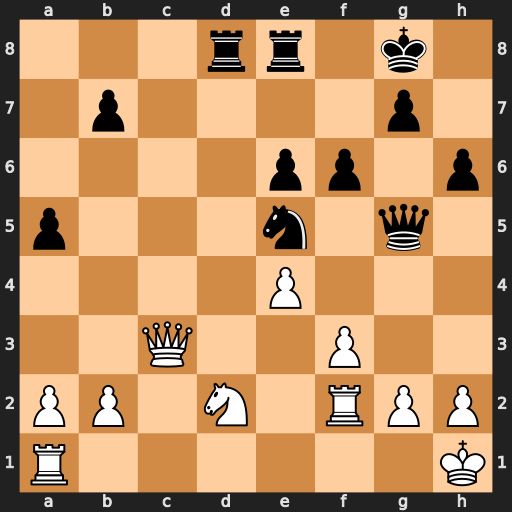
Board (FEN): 3rr1k1/1p4p1/4pp1p/p3n1q1/4P3/2Q2P2/PP1N1RPP/R6K
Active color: w
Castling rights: -
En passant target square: -
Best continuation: f4 Qh4 g3 Ng4 gxh4